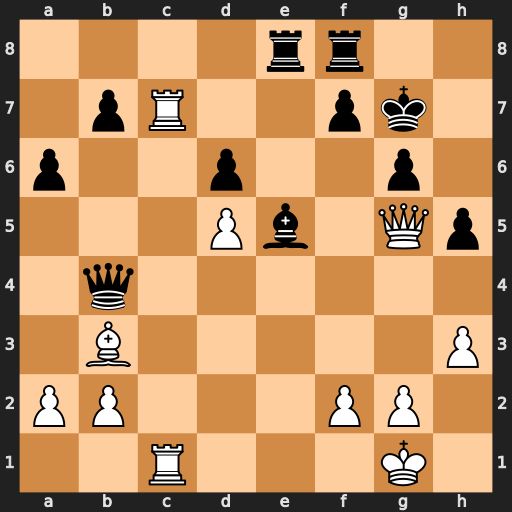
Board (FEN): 4rr2/1pR2pk1/p2p2p1/3Pb1Qp/1q6/1B5P/PP3PP1/2R3K1
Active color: w
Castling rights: -
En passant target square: -
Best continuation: Bc2 Kg8 Bxg6